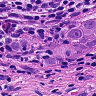
Metastatic tissue present: yes